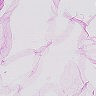
Metastatic tissue present: no